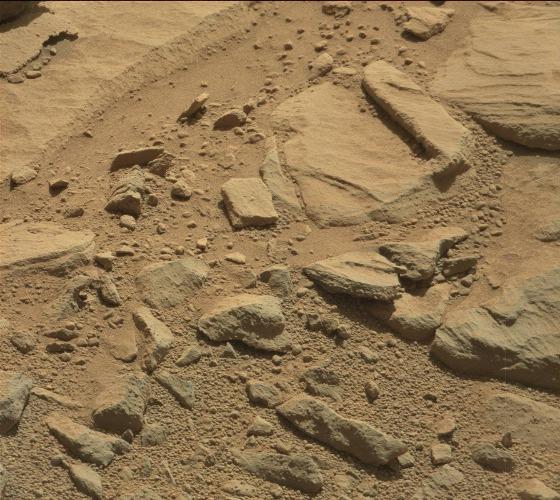
Terrain classes present: Bedrock, Gravel / Sand / Soil, Rock, Shadow